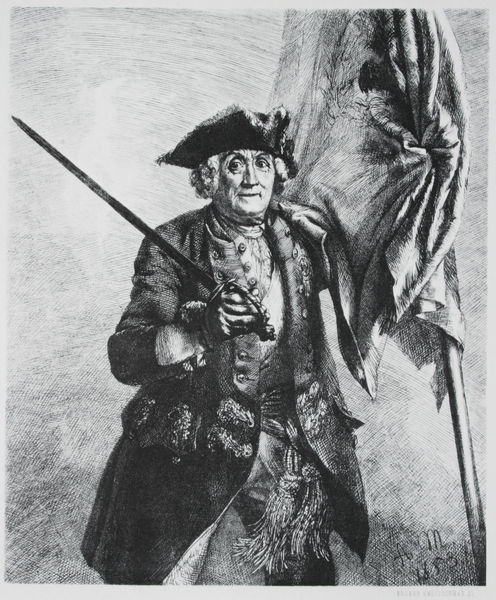
Titel: Aus König Friedrichs Zeit. Kriegs- und Friedens-Helden - Kurt Christoph Graf von Schwerin, preußischer Generalfeldmarschall
Künstler: Adolph Menzel
Standort: Berlin
Institution: Staatliche Museen zu Berlin, Kupferstichkabinett
Schlagwörter: dunkel, feder, mann, schatten, weiß, landschaft, frankreich, frisur, grau, handschuh, hell, hintergrund, hut, licht, mund, nase, schwarz, zeichnung, blick, tuch, rock, alt, hose, jacke, mütze, arm, augen, falten, gesicht, halten, kleidung, stehen, bildnis, portrait, porträt, signatur, wind, sonne, fransen, haare, mantel, pose, stehend, stickerei, stoff, lippen, locken, potrait, perücke, kopfbedeckung, lächeln, fahne, flagge, mast, grafik, graphik, französisch, friedrich, wehen, könig, menzel, kordel, lichteinfall, knie, knöpfe, gehrock, jackett, kniestück, weste, klinge, offen, stolz, kohle, druck, schraffur, radierung, stich, greifen, militär, revolution, schwarzweiß, schwert, säbel, uniform, faust, soldat, waffe, augenhöhlen, napoleon, degen, dreispitz, manschette, manschetten, offizier, orden, posieren, schritt, tasche, heer, grinsen, portät, troddel, erhoben, schreitend, schwingen, binde, bommel, stange, edelmann, taschen, kupferstich, fritz, preußen, franzose, standarte, perrücke, fahnenstange, adolf menzel, hissen, pirat, revolutionär, voran, baret, alter fritz, handschutz, handshcuh, alte fritz, 1859, 1858, adierungr, schärppe, knöfle